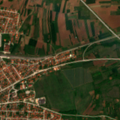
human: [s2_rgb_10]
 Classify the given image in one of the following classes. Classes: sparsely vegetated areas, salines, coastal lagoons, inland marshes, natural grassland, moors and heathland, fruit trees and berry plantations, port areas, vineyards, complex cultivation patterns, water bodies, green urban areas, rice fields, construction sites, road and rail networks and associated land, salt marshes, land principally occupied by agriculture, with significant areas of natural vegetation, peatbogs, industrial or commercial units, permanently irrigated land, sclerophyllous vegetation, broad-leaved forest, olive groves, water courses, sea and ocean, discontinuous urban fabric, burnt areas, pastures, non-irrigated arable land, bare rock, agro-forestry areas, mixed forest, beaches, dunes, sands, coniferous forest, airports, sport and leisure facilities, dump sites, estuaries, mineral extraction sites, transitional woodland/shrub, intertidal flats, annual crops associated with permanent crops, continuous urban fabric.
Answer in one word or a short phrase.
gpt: discontinuous urban fabric, complex cultivation patterns